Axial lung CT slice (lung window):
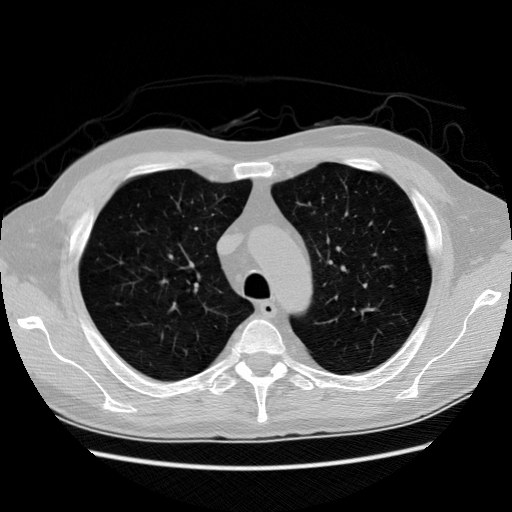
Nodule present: no